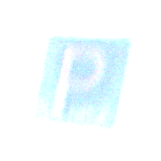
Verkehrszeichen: Parken
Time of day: SunriseSunset
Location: Outdoor (RoadRail)
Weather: Clear
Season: NotSpecified
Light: Natural